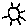
Label: sun